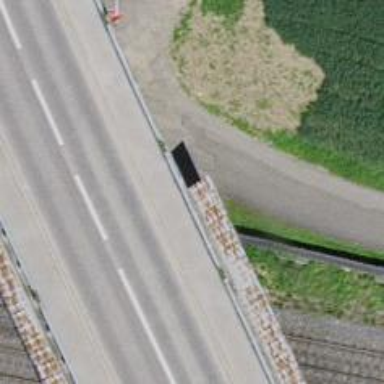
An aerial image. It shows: Noise barrier wall.